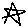
Label: star